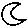
Label: moon